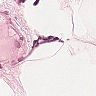
Metastatic tissue present: no